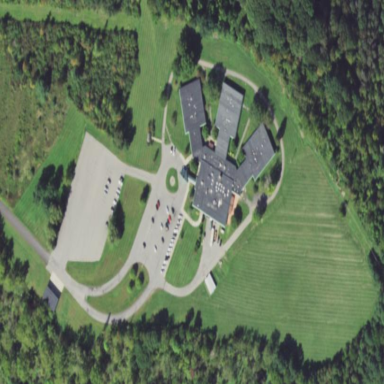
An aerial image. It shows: Nursing home.